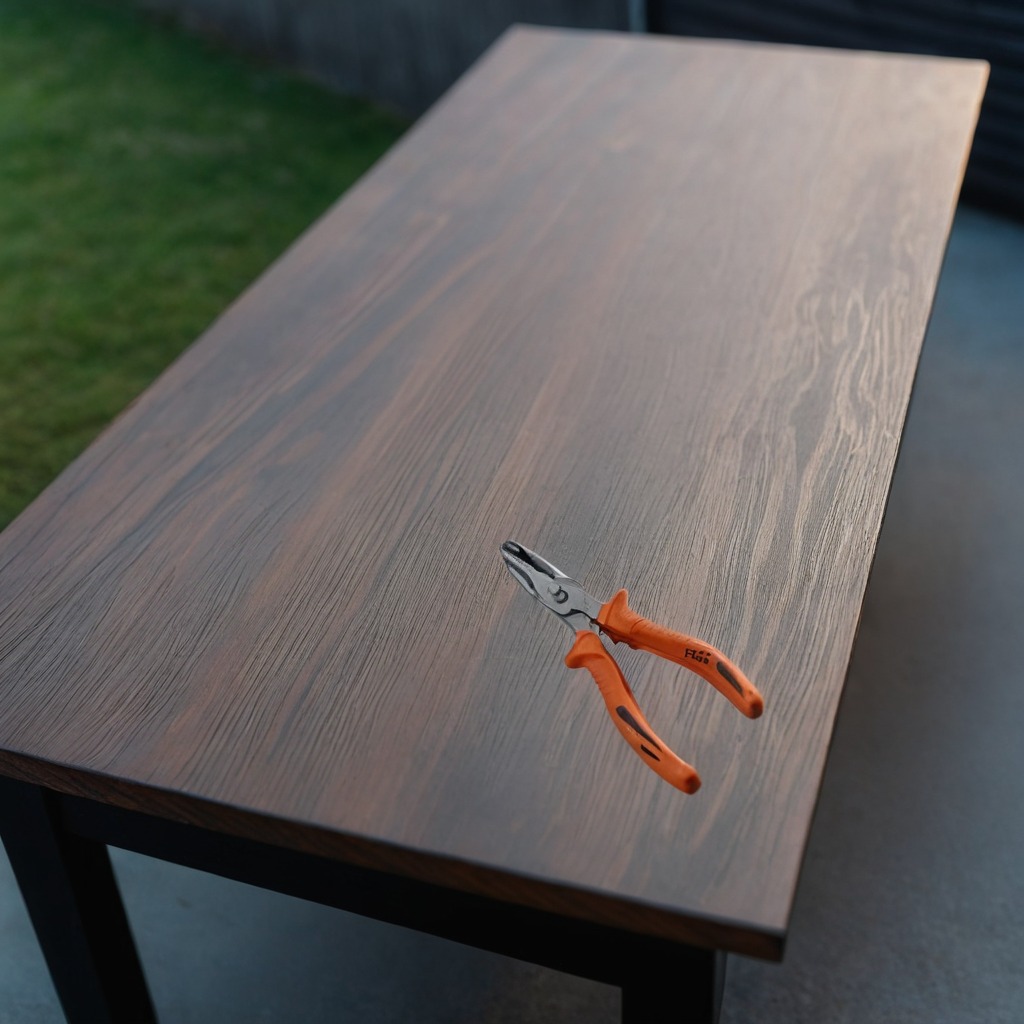
A plier is lying on the old table with faint burn marks in a small garage at twilight.